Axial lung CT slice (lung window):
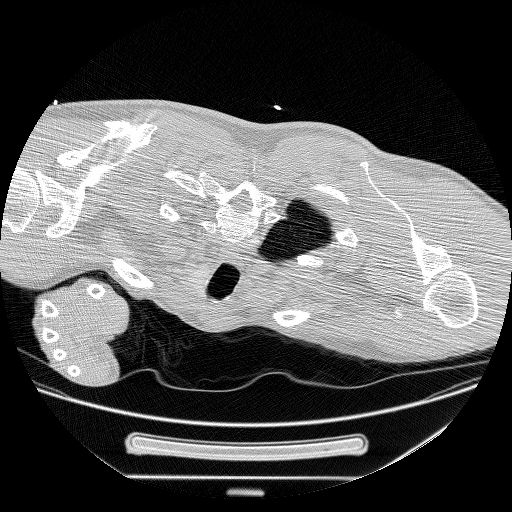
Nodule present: no